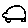
Label: car